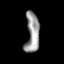
Tissue: lung
Cell type: Epithelial cells
Senescence score: 0.1633
Nuclear area (px): 529
Mean DAPI intensity: 154.539